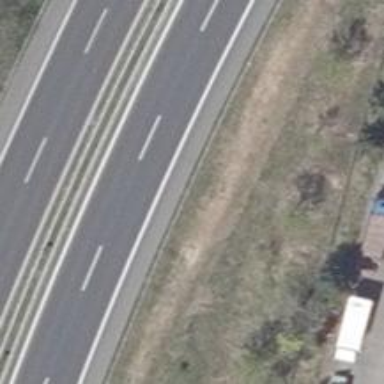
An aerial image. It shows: Trunk highway designated as motorroad.